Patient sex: F
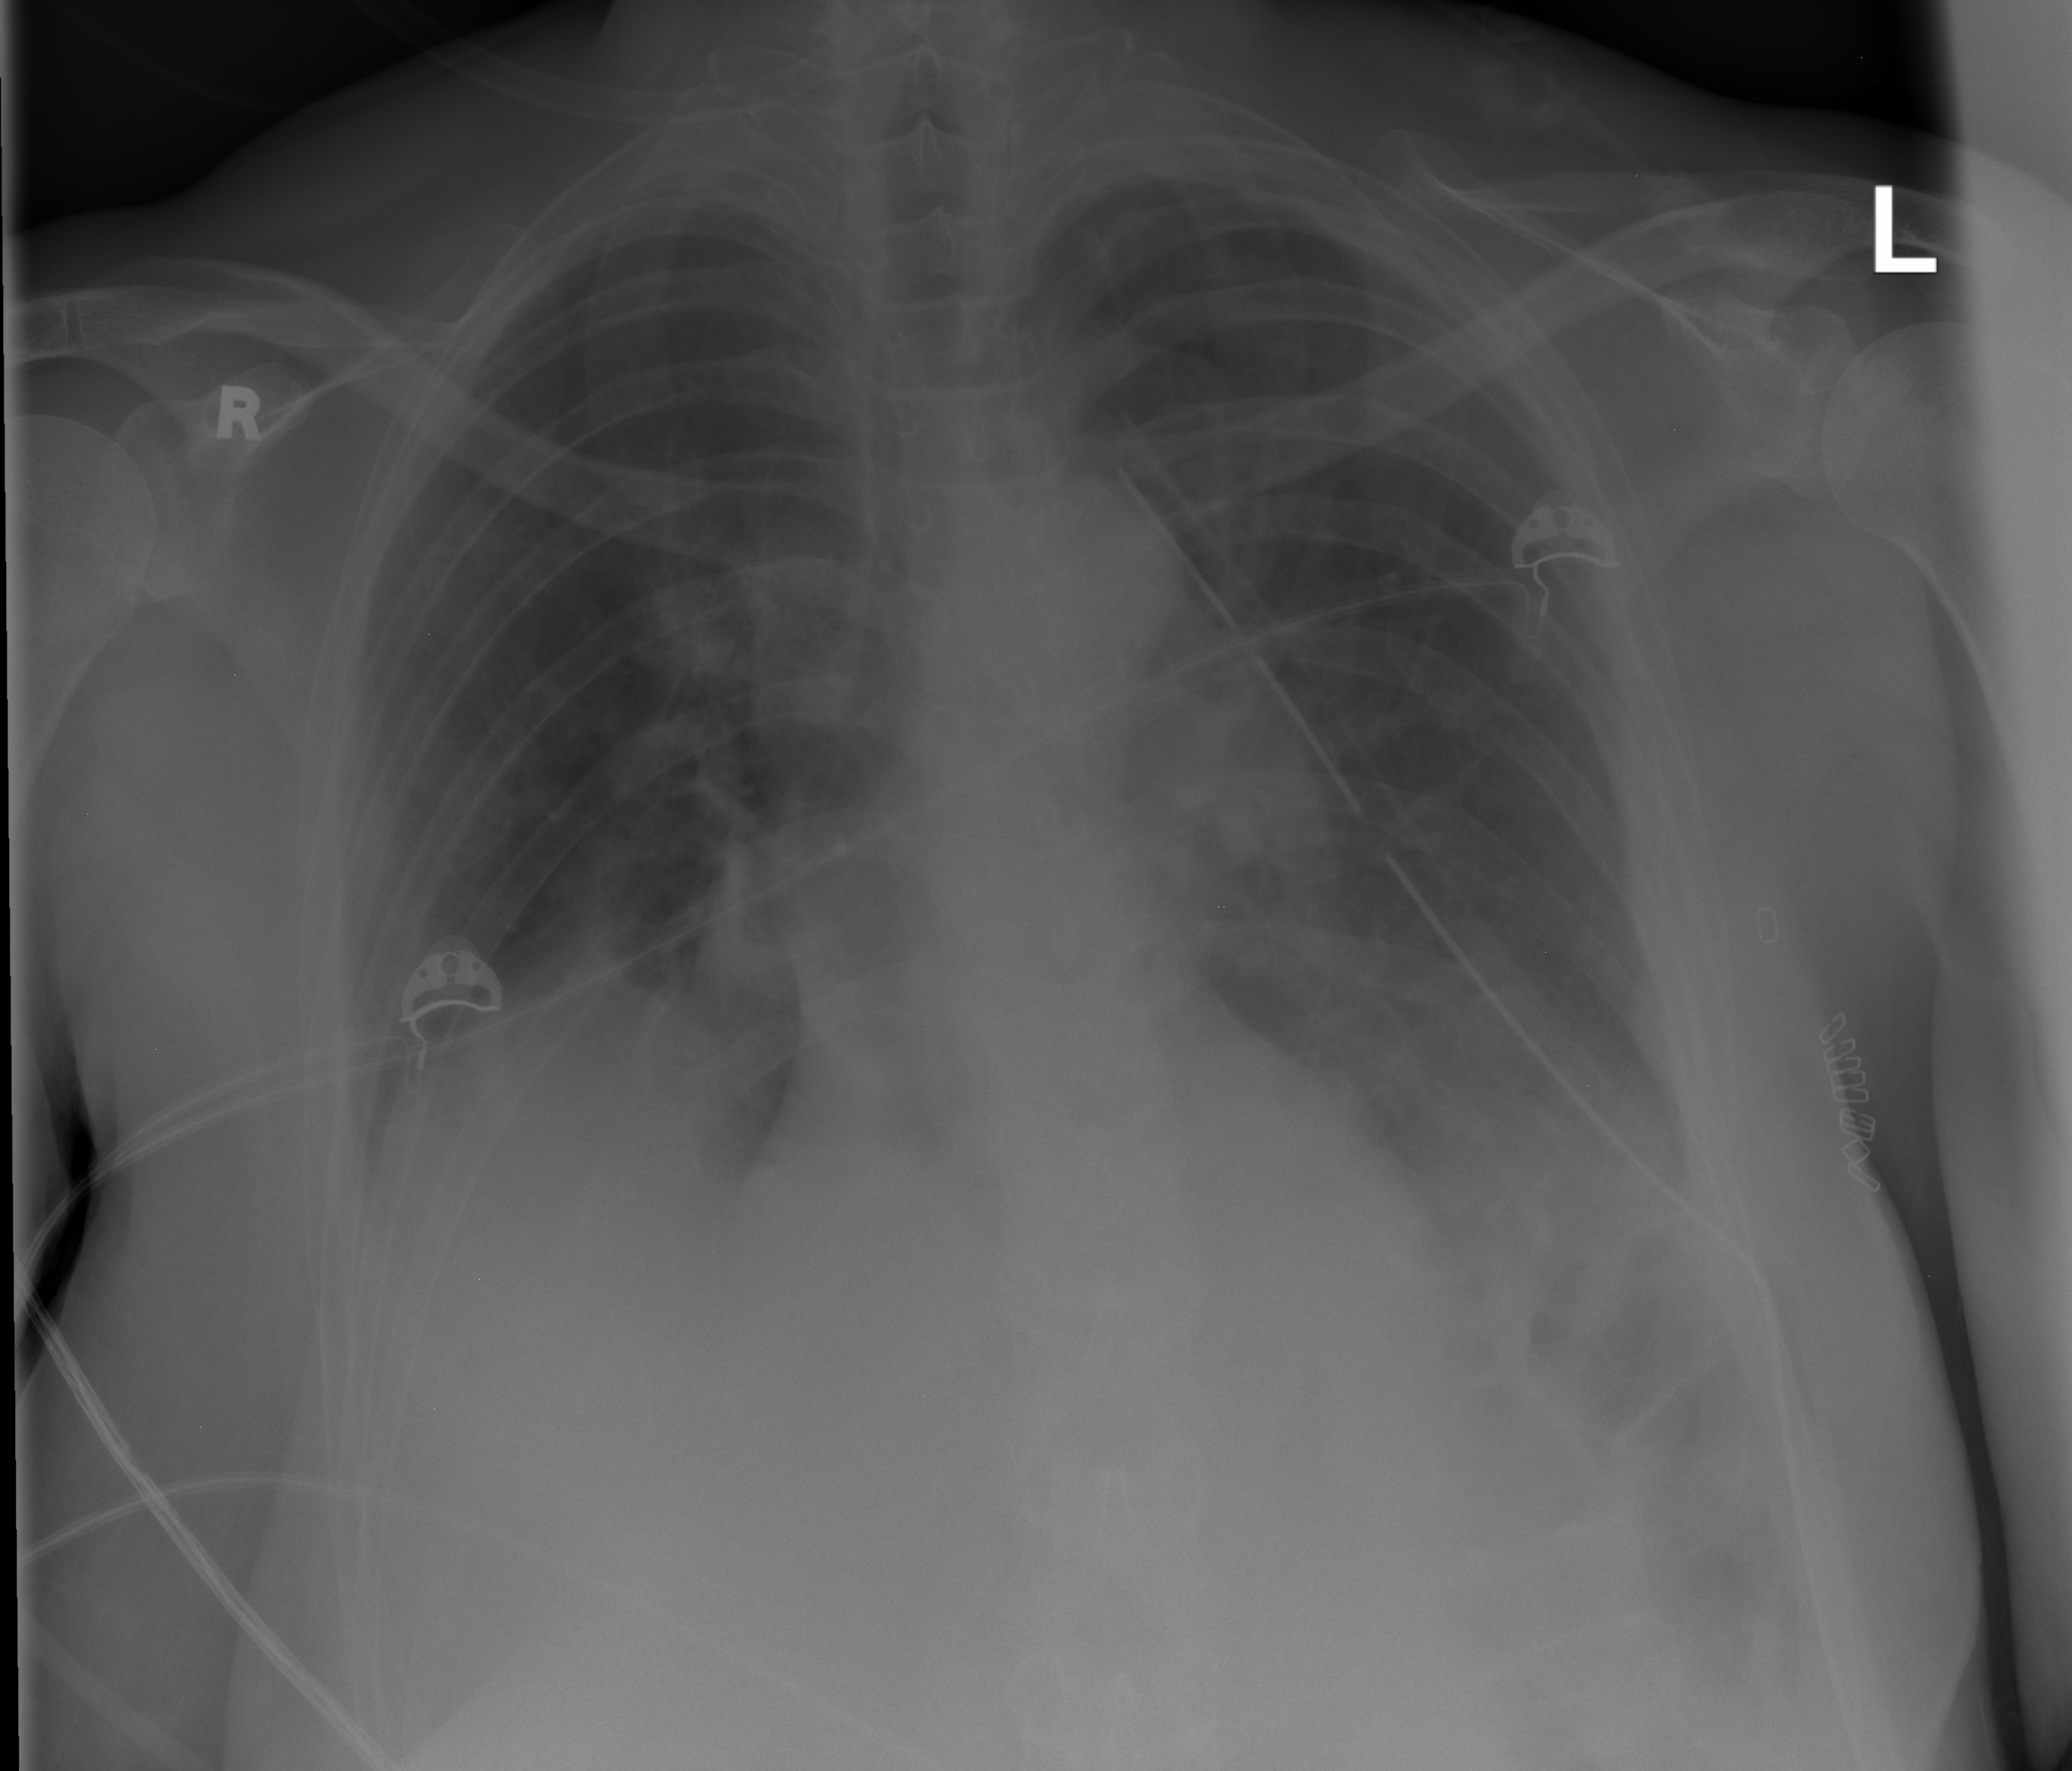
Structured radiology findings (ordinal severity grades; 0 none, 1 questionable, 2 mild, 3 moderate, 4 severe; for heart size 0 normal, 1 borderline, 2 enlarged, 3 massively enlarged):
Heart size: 0
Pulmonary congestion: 2
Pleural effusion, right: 2
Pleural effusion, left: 2
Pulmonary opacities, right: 0
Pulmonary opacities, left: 0
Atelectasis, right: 2
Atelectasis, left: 2